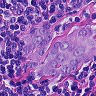
Metastatic tissue present: yes